Question: hi i am trying to use MapView in my application but when i decalre a variable
'''
package factual.box.android;
import android.app.Activity;
import android.os.Bundle;
import android.widget.TextView;
import com.google.android.maps.MapView;
public class Factual_Mapping extends Activity{
TextView txt;
MapView android;
@Override
public void onCreate(Bundle bundle){
super.onCreate(bundle);
setContentView(R.layout.factual_map);
}
}
'''
its showing MapView class doesnot exist
then i tried to find out the solution i have to install google api addon for android
but when i open sdk manager there is no such add on here is the screen shot

i used google maps at that time i downloaded that addon on a different machine but now its not showing please help how to use google maps and download addon.
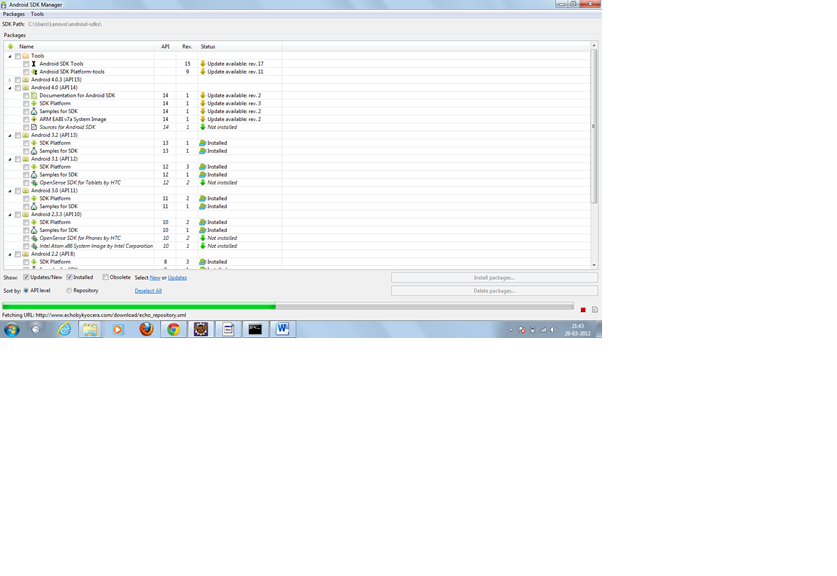
Answer: It's called "Google APIs by Google Inc.". Ensure you have that item installed for the Android API level you are using.
Also, in Eclipse make sure you are using the "Google APIs" version of the SDK. Right click your project, select properties, and under the Android tab set your project build target to "Google APIs" for the API level you need to use.